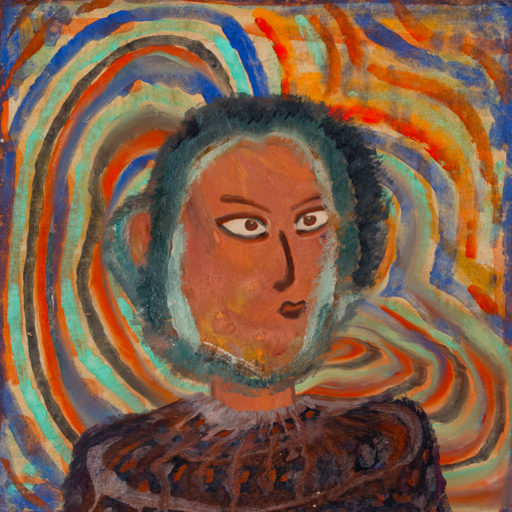
Background: Sisters, Head And Neck Side: Mother_And_Son_Son, Face Side: Roy_Bahadur, Bust: Hypocrite, Hair Side: Boggyland, Head Accessory: Blank, Second Necklace: Blank, Necklace: Blank, Baby: Blank